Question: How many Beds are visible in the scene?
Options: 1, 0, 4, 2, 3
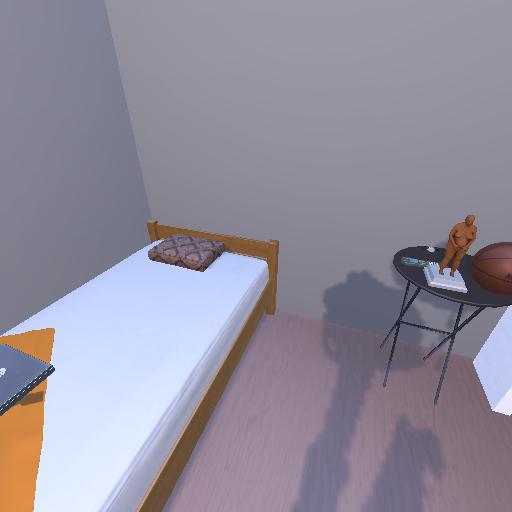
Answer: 1